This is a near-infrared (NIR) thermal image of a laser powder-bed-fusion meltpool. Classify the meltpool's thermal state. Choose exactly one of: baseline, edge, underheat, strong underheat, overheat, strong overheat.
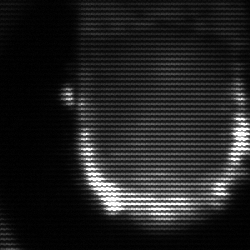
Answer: baseline